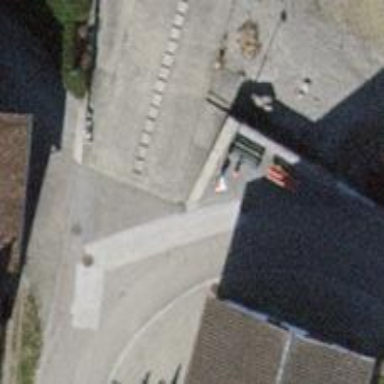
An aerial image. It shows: Bench.